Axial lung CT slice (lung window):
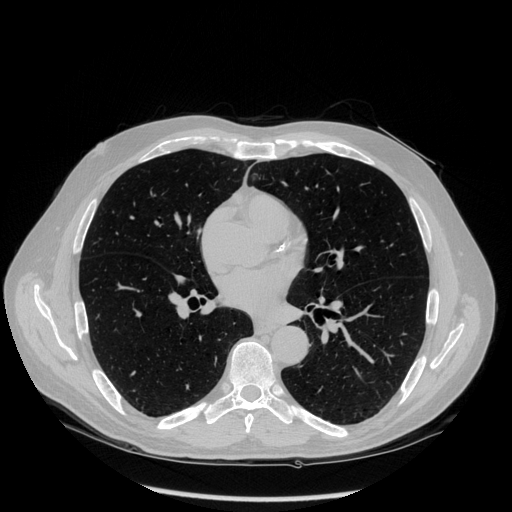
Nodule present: no